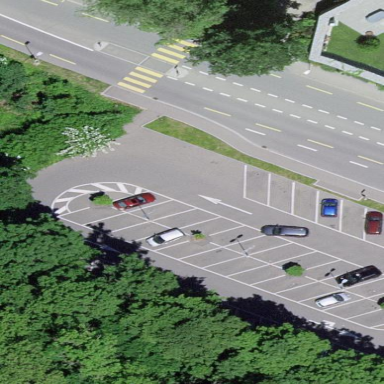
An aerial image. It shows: Parking area with asphalt surface.